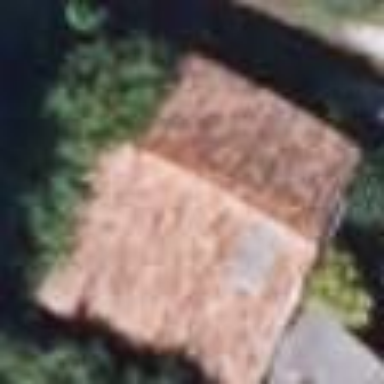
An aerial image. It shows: Shed building.